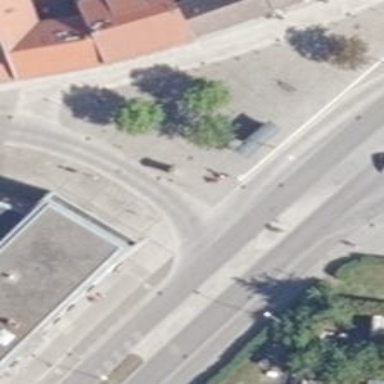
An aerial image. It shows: Living street with opposite cycleway.